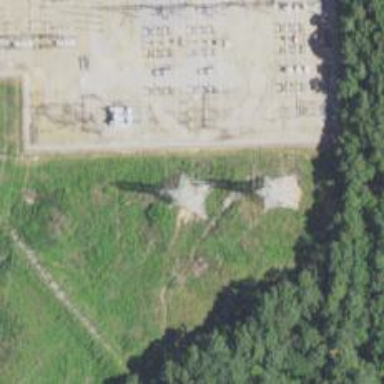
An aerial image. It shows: Power tower.